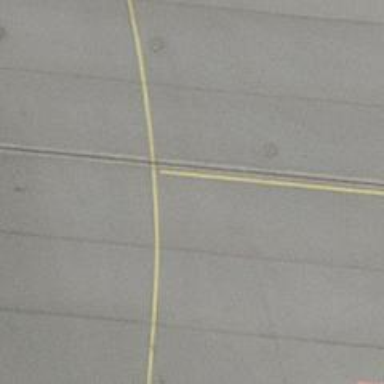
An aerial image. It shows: View of taxiway at the airport.